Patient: sex M, age 58
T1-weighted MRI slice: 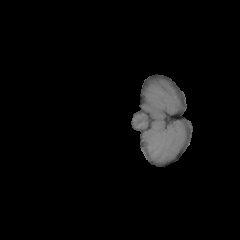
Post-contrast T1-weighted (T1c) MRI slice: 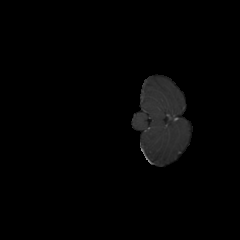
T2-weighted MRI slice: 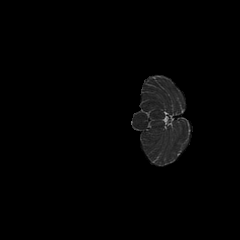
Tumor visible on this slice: no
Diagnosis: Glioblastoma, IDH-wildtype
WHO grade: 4